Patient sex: M
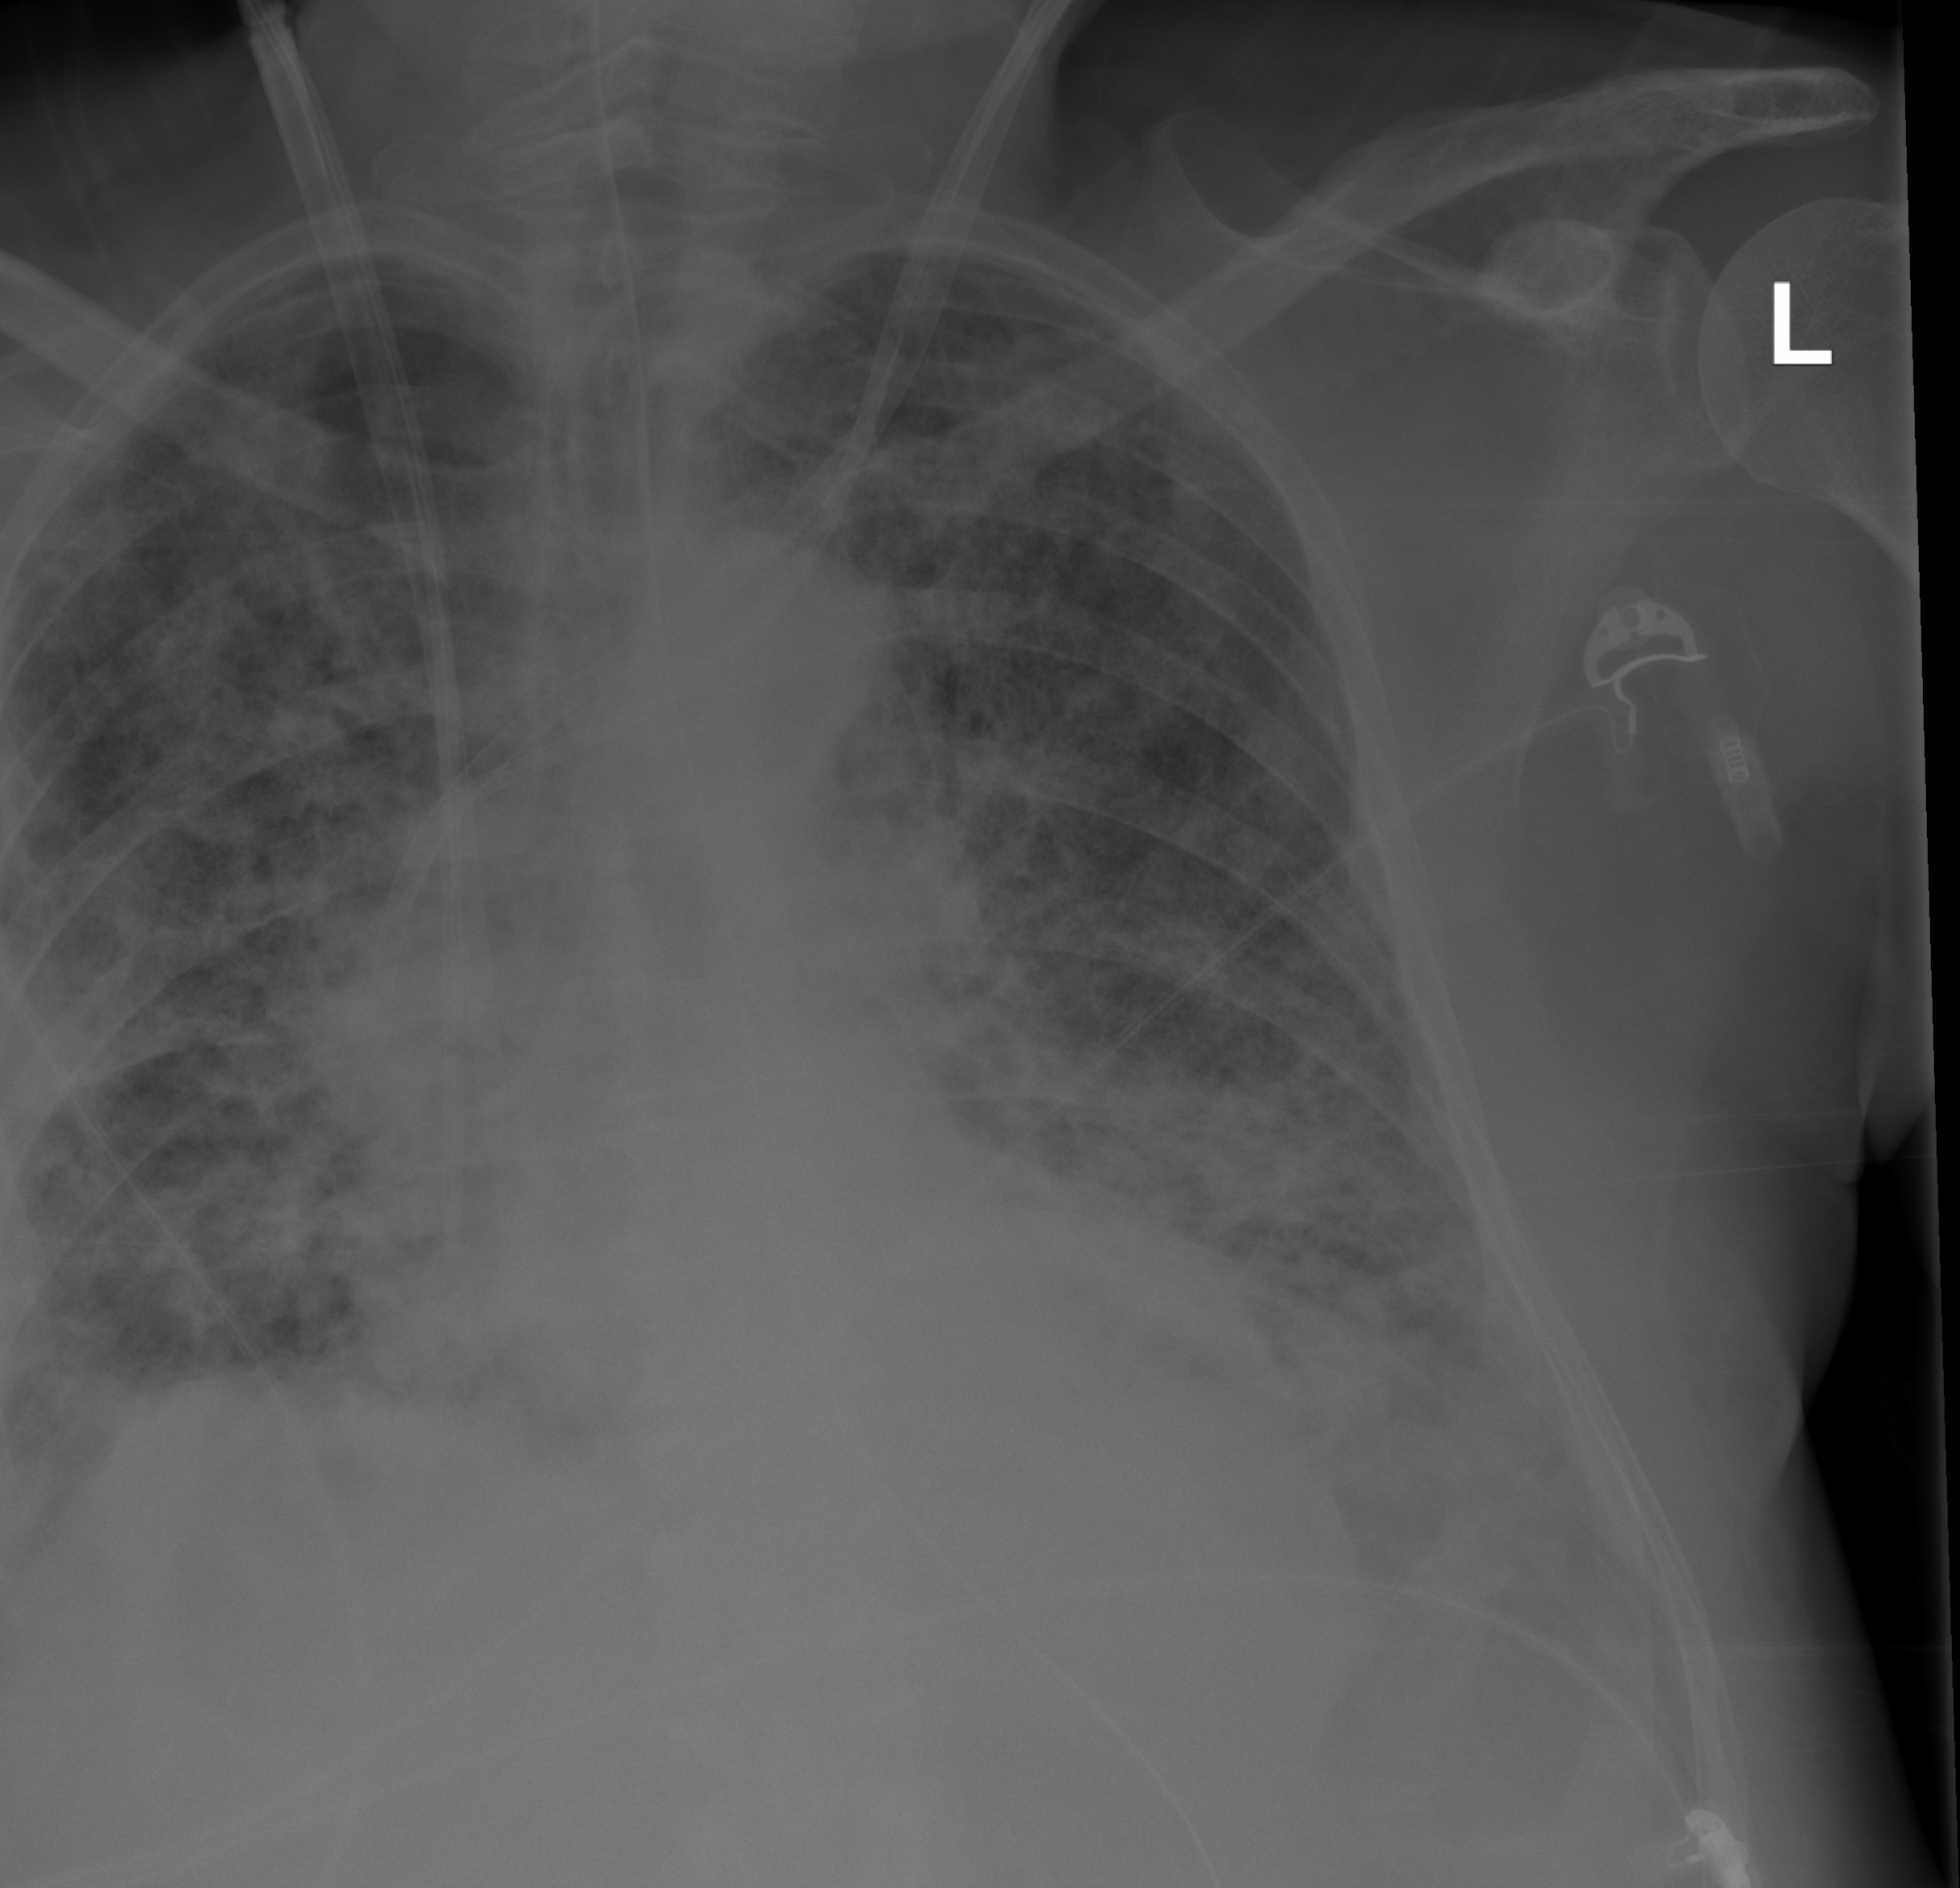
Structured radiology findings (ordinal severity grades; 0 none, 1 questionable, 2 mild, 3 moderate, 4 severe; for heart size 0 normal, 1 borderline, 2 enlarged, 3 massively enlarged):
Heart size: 0
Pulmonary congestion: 0
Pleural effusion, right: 2
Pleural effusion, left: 2
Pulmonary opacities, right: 3
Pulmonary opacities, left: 3
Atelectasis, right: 3
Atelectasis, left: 3